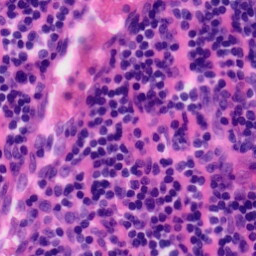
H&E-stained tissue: Tonsil